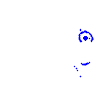
Particle: pion